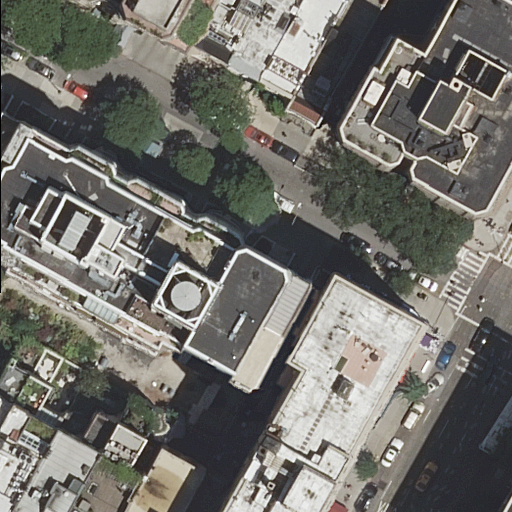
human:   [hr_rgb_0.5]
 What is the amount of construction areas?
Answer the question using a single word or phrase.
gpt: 0

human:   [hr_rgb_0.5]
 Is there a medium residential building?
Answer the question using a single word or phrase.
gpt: yes

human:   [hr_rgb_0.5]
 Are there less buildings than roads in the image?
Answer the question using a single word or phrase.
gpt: no

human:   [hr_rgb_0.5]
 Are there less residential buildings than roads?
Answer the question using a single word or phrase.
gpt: no

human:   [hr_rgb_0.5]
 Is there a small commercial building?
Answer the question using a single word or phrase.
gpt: yes

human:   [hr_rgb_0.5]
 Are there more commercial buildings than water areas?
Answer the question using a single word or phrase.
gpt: yes

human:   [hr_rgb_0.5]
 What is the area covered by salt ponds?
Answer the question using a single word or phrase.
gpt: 0m2

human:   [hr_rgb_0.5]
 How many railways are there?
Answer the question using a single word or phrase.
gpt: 0

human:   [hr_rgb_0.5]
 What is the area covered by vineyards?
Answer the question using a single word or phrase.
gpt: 0m2

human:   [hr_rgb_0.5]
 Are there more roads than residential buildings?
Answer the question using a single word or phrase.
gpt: no

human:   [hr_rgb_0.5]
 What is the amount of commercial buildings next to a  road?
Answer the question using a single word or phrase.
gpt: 2

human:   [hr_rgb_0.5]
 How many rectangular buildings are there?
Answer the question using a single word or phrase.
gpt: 8

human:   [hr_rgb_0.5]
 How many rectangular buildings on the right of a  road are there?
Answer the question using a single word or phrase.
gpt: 3

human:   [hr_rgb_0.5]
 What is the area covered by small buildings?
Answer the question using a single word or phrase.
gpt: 232m2

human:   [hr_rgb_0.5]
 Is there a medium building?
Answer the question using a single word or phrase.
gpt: yes

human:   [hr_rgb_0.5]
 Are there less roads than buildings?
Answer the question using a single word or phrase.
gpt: yes

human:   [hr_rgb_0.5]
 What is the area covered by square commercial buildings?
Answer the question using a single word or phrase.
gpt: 0m2

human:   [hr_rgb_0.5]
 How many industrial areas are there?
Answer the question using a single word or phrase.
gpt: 0

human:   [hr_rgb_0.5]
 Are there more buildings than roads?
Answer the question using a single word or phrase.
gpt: yes

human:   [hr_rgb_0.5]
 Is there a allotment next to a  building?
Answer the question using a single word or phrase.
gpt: no

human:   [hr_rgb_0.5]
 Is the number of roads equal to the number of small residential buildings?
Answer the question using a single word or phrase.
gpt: no

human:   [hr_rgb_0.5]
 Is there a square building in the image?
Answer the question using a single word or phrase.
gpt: no

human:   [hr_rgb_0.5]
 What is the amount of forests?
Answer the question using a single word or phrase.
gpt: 0

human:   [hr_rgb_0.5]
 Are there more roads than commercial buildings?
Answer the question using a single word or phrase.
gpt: no

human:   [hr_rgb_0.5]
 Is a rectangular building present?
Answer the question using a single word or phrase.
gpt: yes

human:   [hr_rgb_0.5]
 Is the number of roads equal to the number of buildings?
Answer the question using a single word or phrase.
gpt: no

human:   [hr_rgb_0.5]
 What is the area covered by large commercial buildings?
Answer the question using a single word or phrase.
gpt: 0m2

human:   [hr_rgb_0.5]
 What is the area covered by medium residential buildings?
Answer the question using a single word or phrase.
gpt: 689m2

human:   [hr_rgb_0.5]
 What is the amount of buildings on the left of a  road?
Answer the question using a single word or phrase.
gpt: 12

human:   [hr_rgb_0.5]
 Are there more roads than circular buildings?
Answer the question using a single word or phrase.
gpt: yes

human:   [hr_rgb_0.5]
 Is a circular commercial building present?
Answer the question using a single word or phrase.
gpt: no

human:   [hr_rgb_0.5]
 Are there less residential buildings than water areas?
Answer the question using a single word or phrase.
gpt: no

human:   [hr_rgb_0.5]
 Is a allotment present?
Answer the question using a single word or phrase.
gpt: no

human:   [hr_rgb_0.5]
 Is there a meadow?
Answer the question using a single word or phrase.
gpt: no

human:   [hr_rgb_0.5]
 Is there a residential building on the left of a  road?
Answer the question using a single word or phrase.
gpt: yes

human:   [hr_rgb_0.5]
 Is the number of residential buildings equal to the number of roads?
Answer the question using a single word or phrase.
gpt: no

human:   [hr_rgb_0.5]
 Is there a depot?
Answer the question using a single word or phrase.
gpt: no